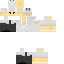
A male human skin with pale skin, wearing blonde bald dressed in a blue tshirt and black pants, featuring a closed mouth.